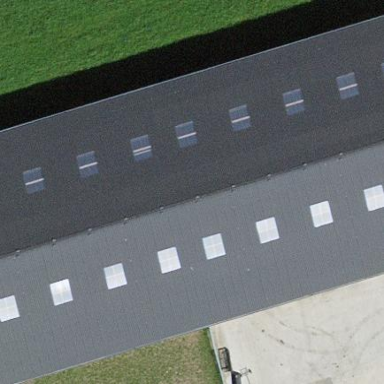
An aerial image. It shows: Barn.